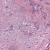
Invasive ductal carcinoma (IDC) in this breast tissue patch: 1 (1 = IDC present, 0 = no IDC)